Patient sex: F
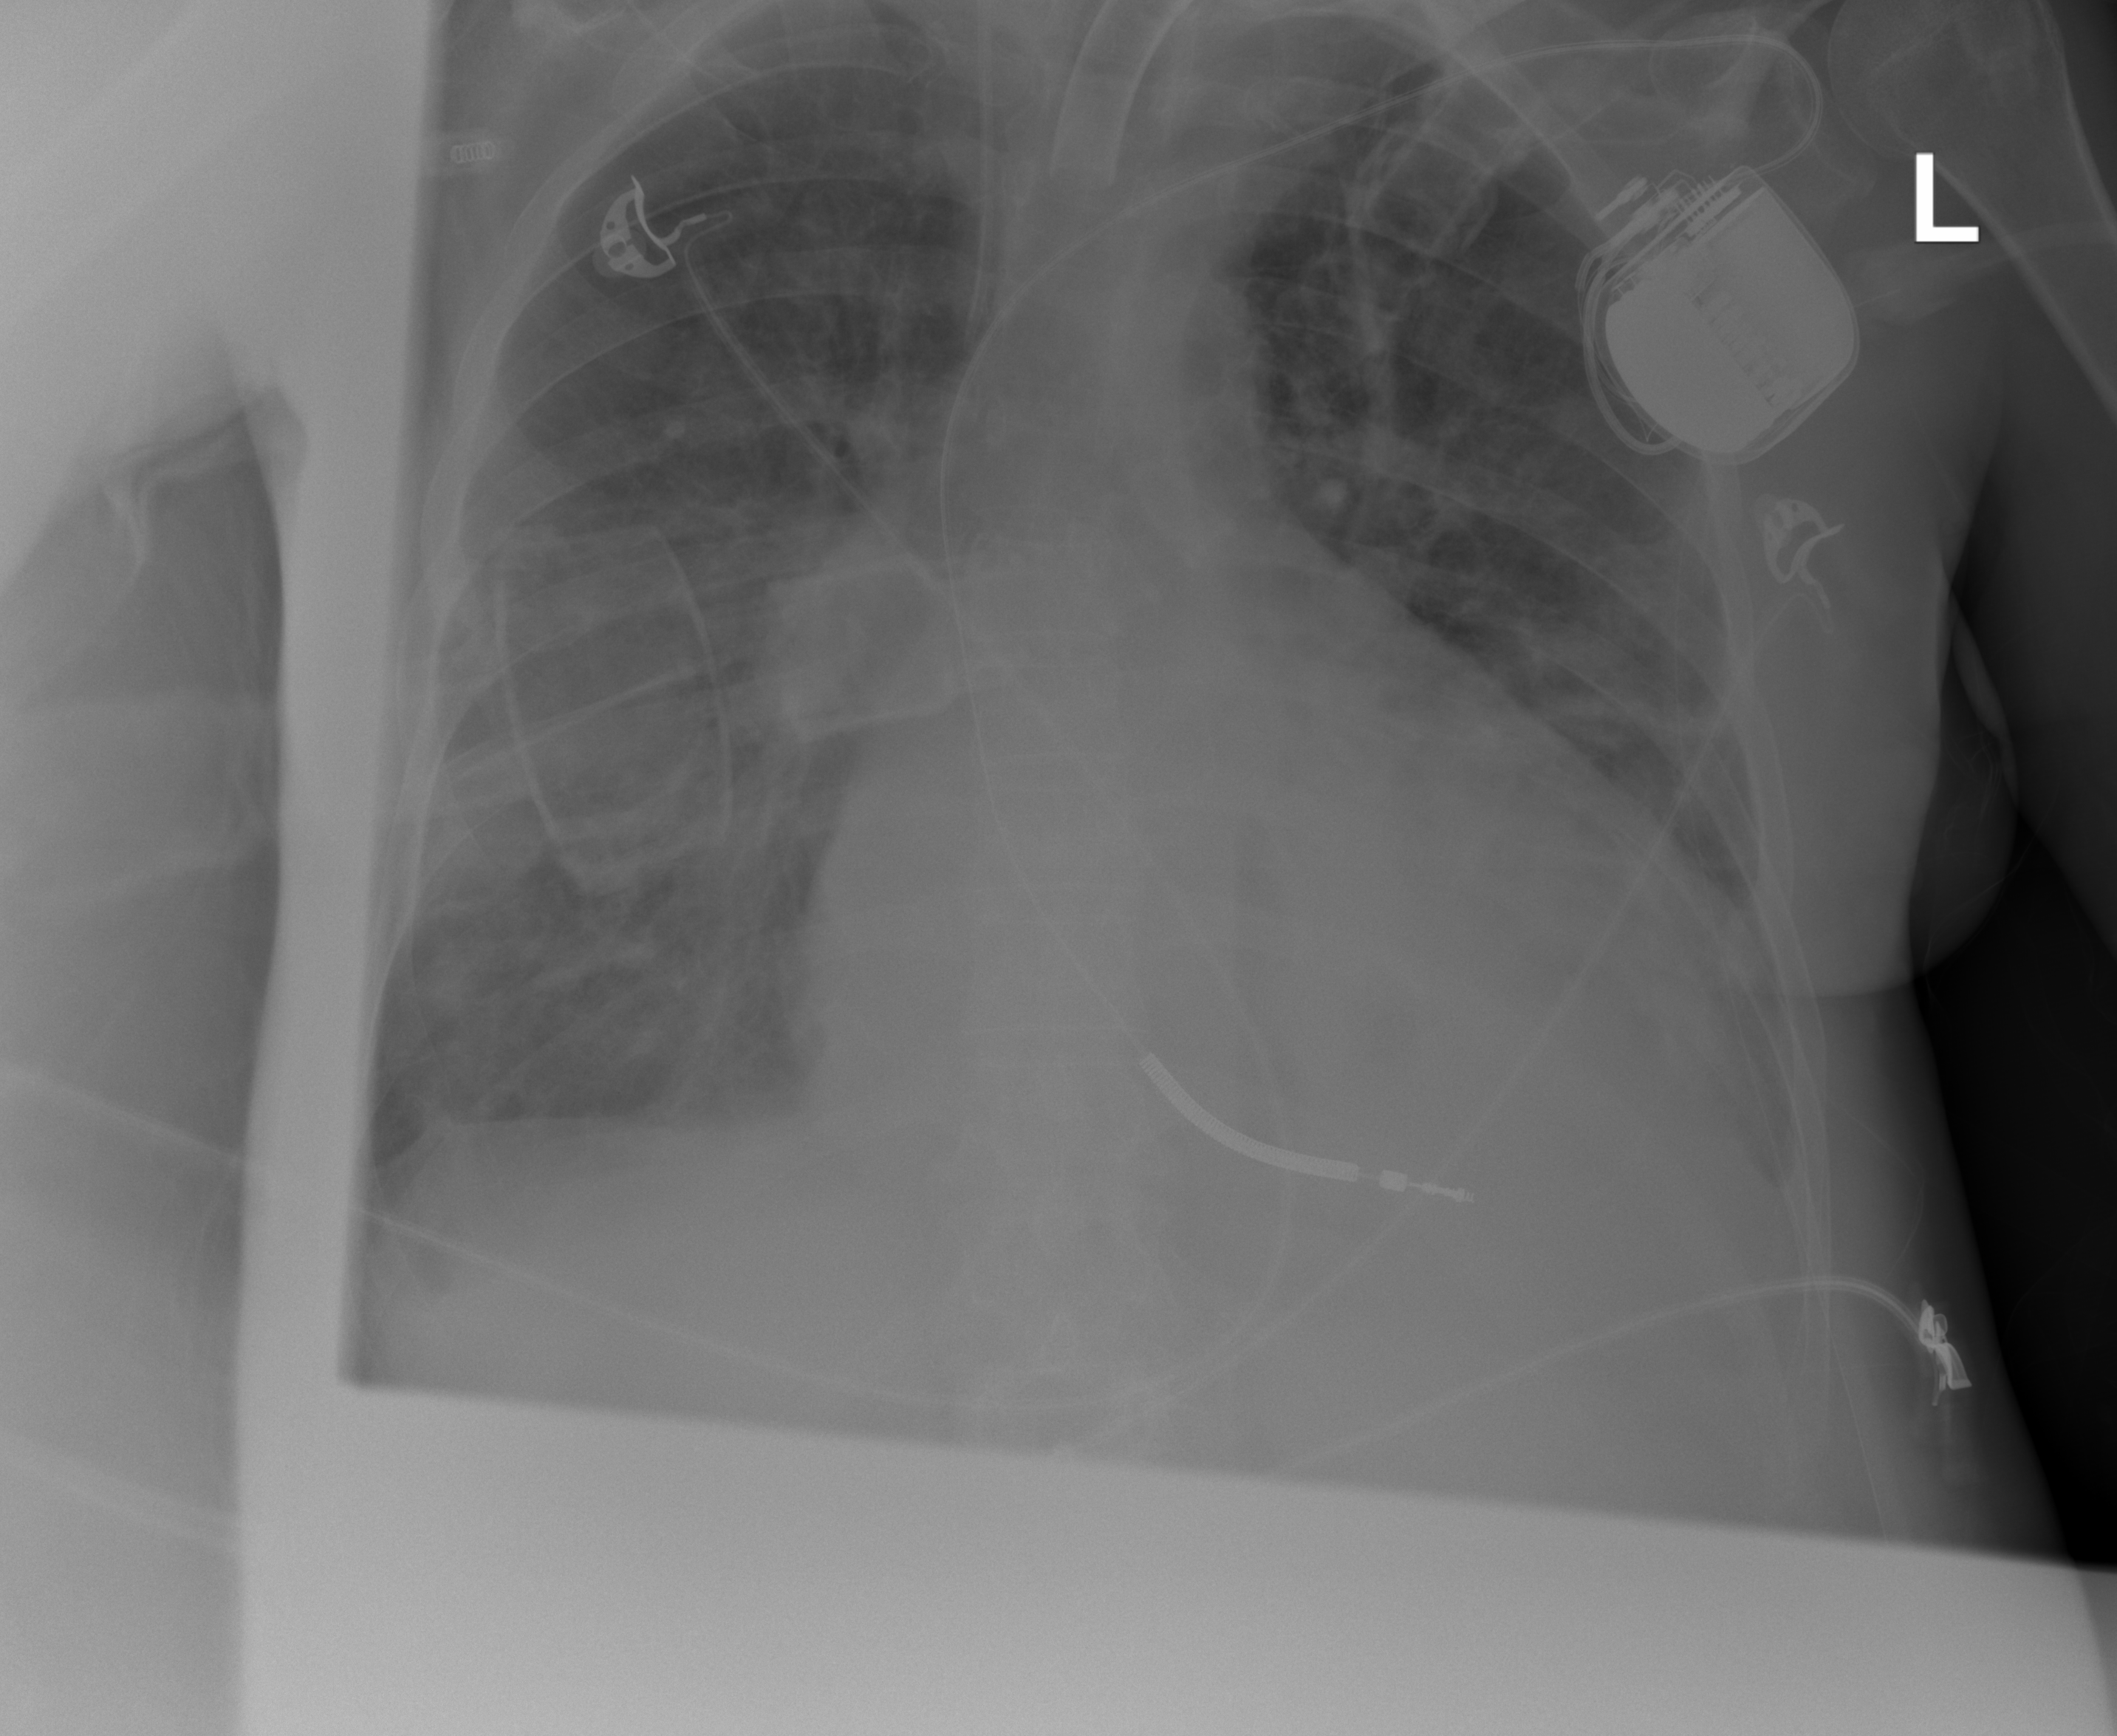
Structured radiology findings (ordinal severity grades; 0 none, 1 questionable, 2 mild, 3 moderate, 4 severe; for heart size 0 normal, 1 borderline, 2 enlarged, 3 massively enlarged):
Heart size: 2
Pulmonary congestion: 1
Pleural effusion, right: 2
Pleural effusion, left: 1
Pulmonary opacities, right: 2
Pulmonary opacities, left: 2
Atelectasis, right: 2
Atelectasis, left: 2